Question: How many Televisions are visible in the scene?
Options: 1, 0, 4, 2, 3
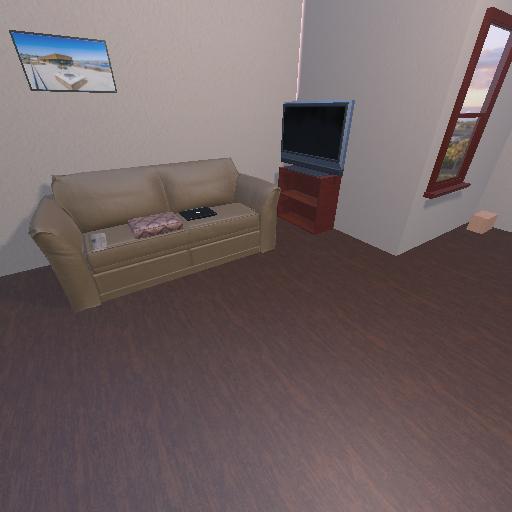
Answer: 1